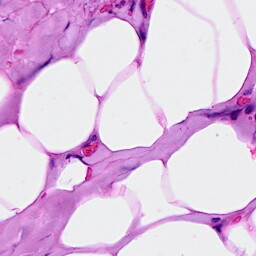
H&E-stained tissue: Breast